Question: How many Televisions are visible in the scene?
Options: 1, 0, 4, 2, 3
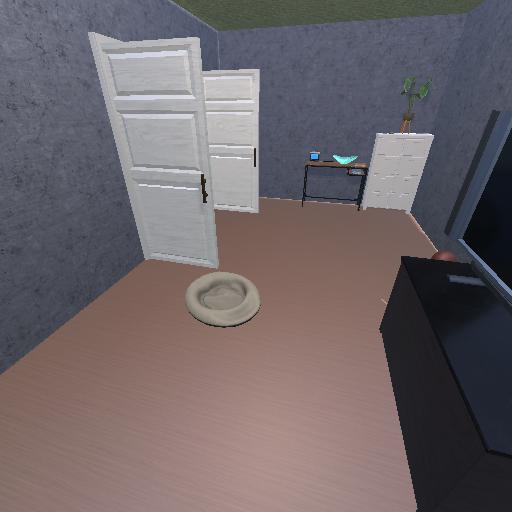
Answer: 1